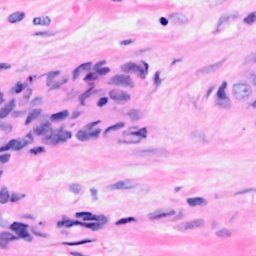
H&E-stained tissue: Breast